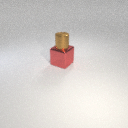
large red metal cube below small brown metal cylinder